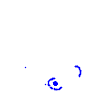
Particle: electron